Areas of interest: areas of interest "Sport and cultural"
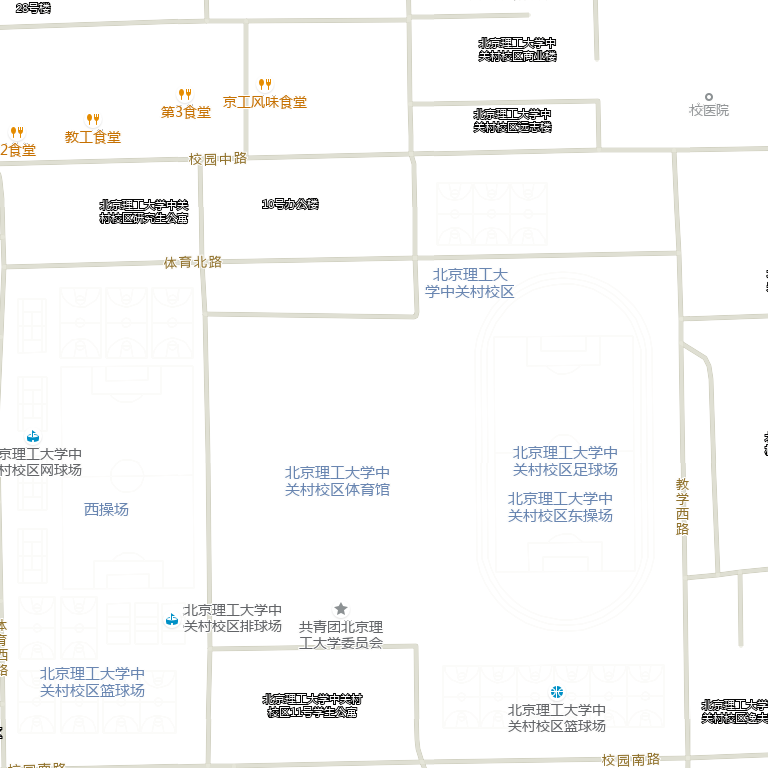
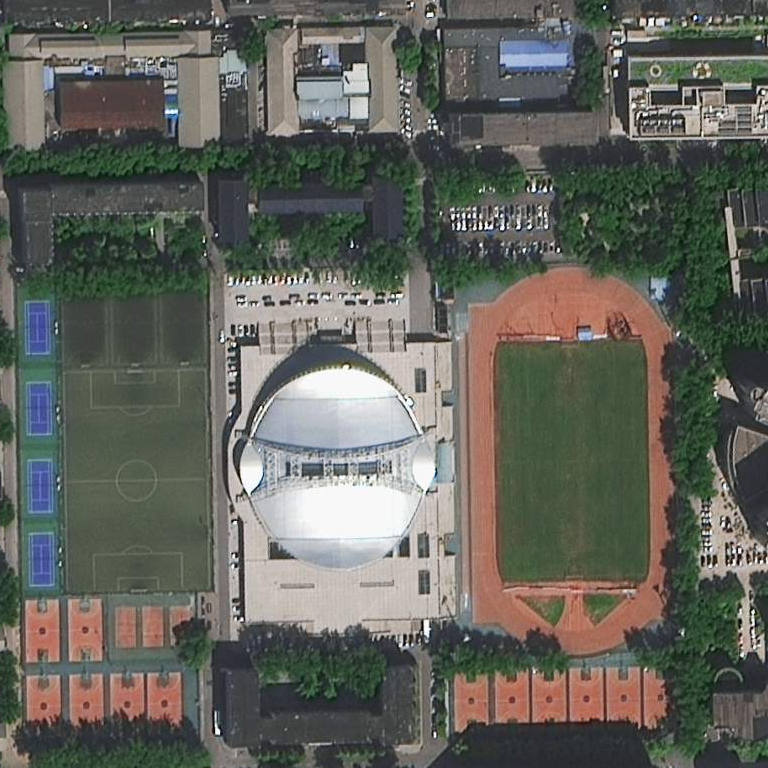